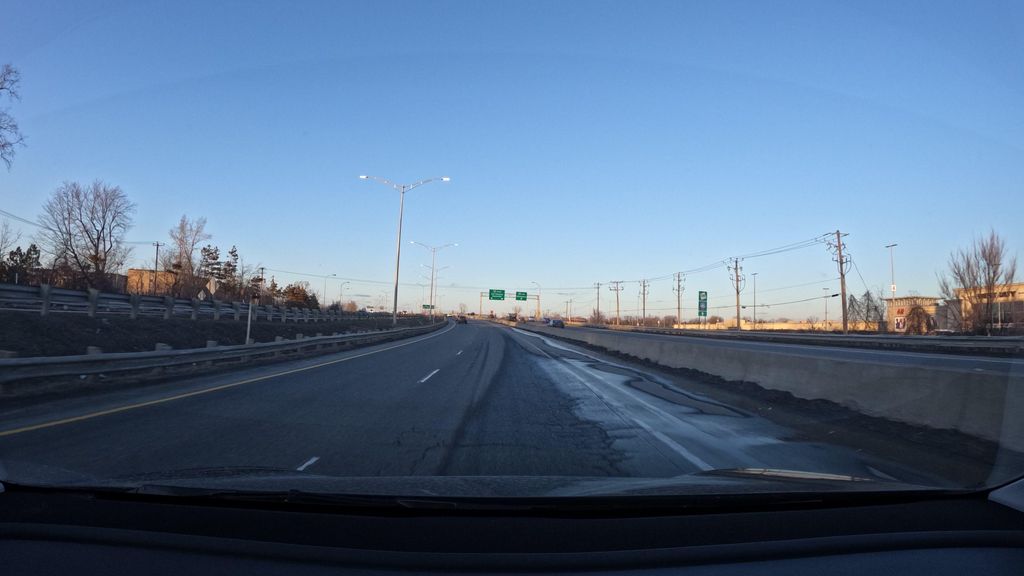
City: montreal